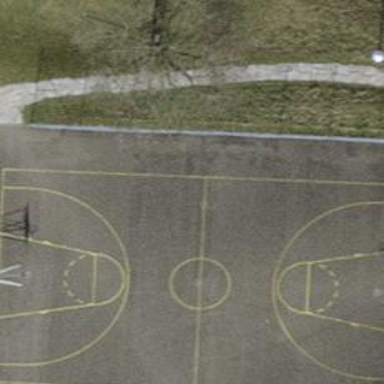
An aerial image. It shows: Basketball court on pitch.